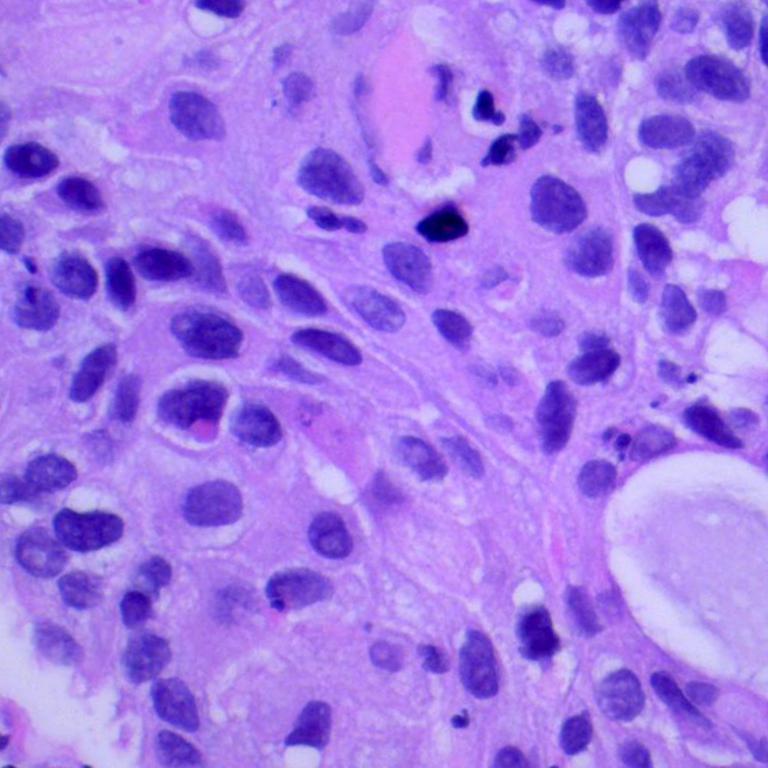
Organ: lung
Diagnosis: squamous carcinomas